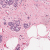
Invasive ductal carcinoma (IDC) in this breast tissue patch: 0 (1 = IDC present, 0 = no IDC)